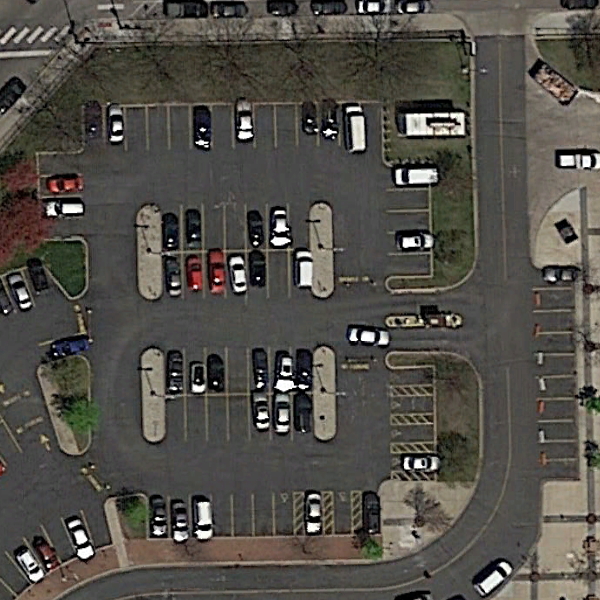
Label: Parking